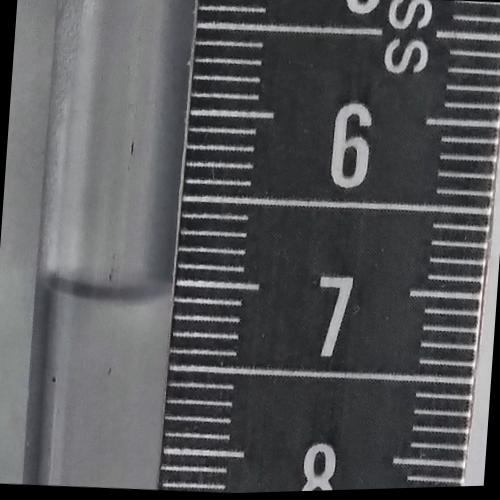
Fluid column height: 7.1 cm